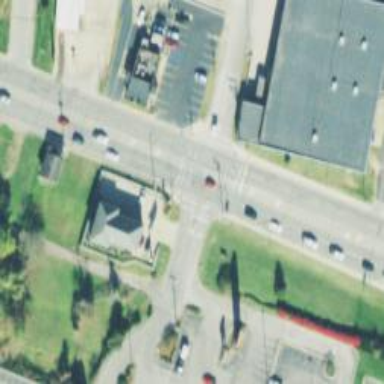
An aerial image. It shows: Crossing road.